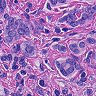
Metastatic tissue present: yes